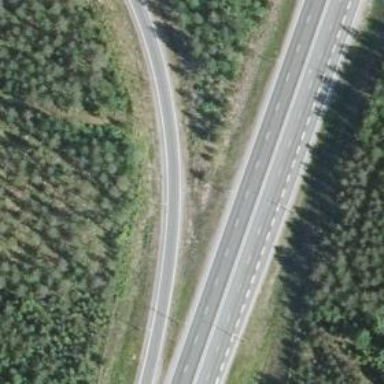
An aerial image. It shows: Asphalt motorway link.